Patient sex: M
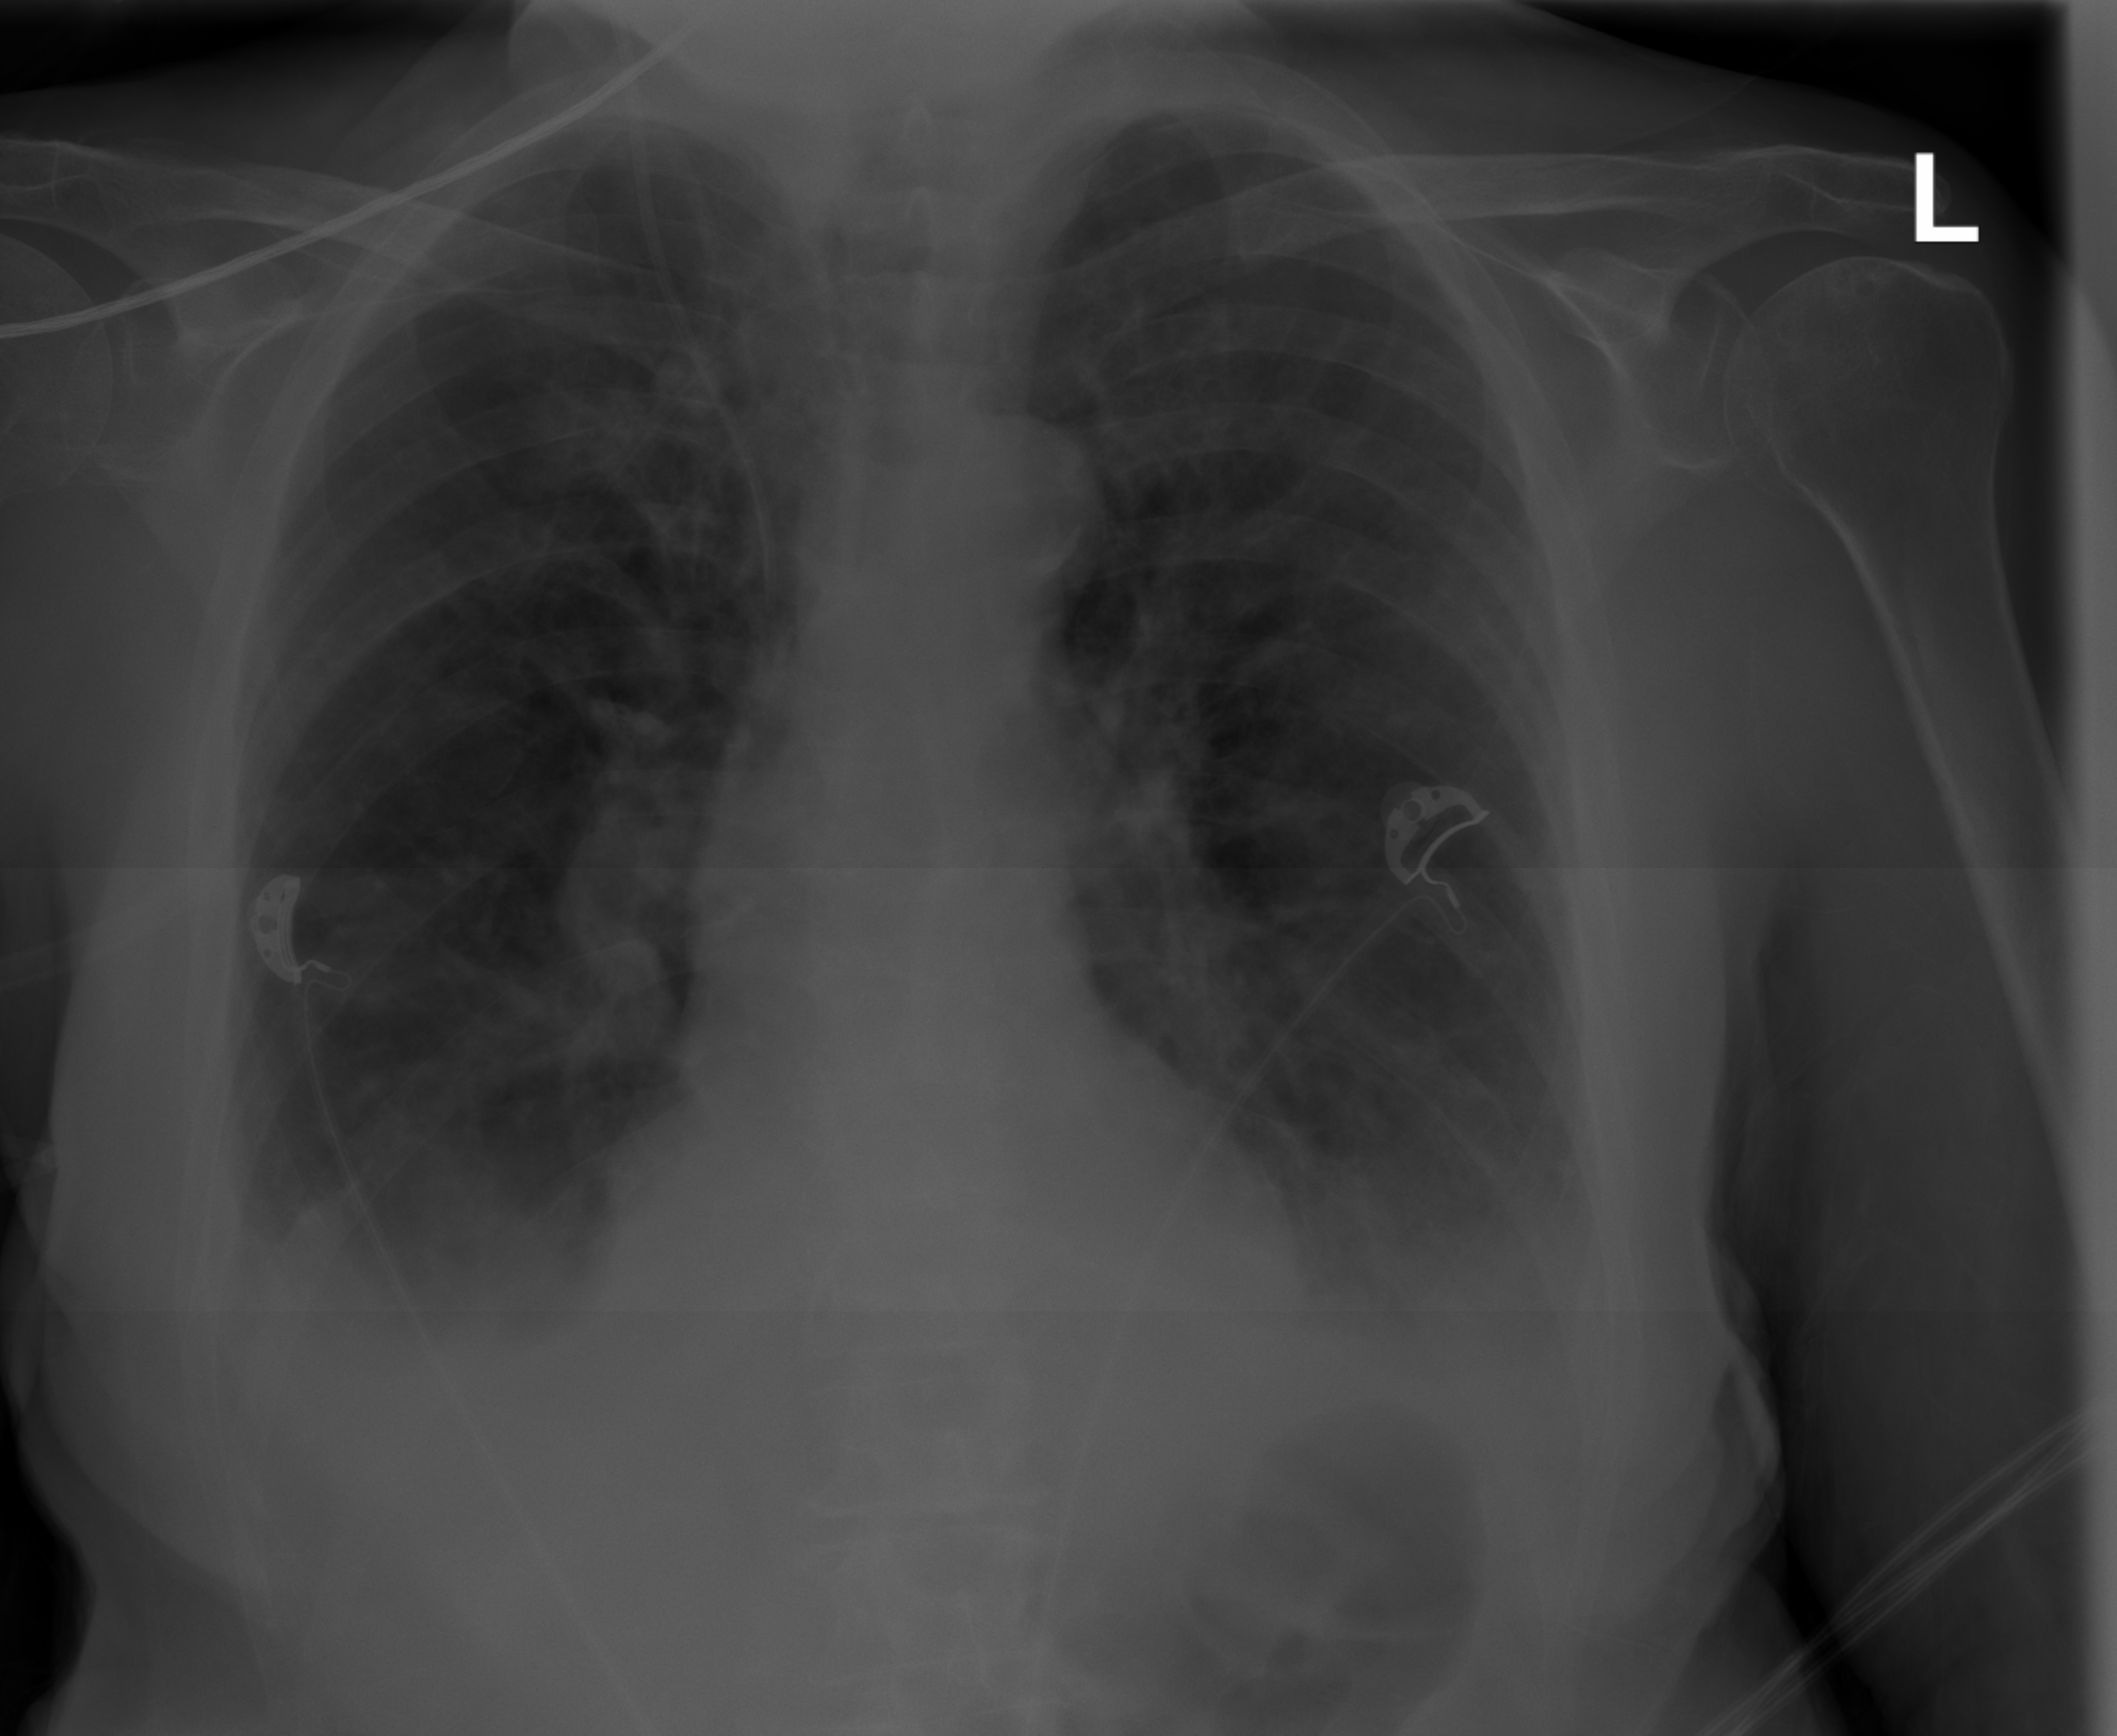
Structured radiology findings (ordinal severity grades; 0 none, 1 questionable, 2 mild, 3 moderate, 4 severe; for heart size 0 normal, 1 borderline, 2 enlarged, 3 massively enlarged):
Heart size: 0
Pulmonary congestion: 0
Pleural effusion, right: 2
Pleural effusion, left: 2
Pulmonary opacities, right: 3
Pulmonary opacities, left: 3
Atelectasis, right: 3
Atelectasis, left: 3